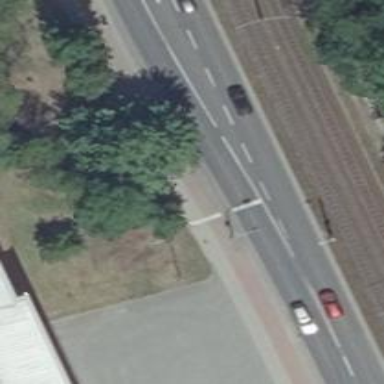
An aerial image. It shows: Road with traffic signals.